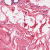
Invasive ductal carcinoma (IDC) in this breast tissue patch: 0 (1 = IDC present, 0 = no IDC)